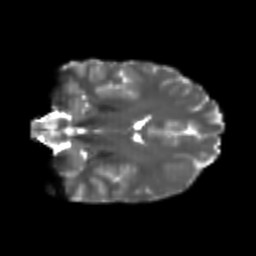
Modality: T2w
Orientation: coronal
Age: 19
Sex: female
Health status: healthy
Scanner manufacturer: philips
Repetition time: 7.386 s
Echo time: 0.08599 s